Field crop: tomato
Growth stage: 1
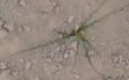
Species: cyperus